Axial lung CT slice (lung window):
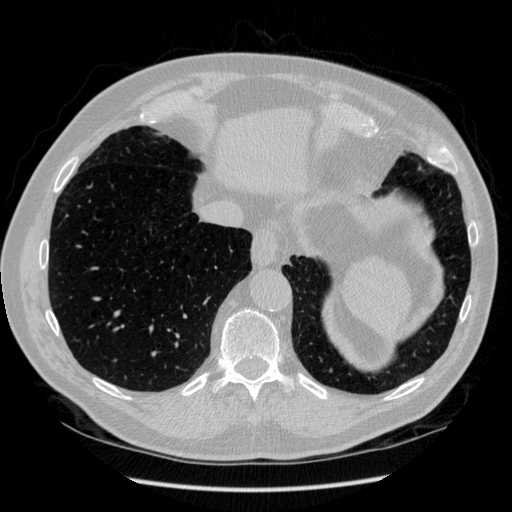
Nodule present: no